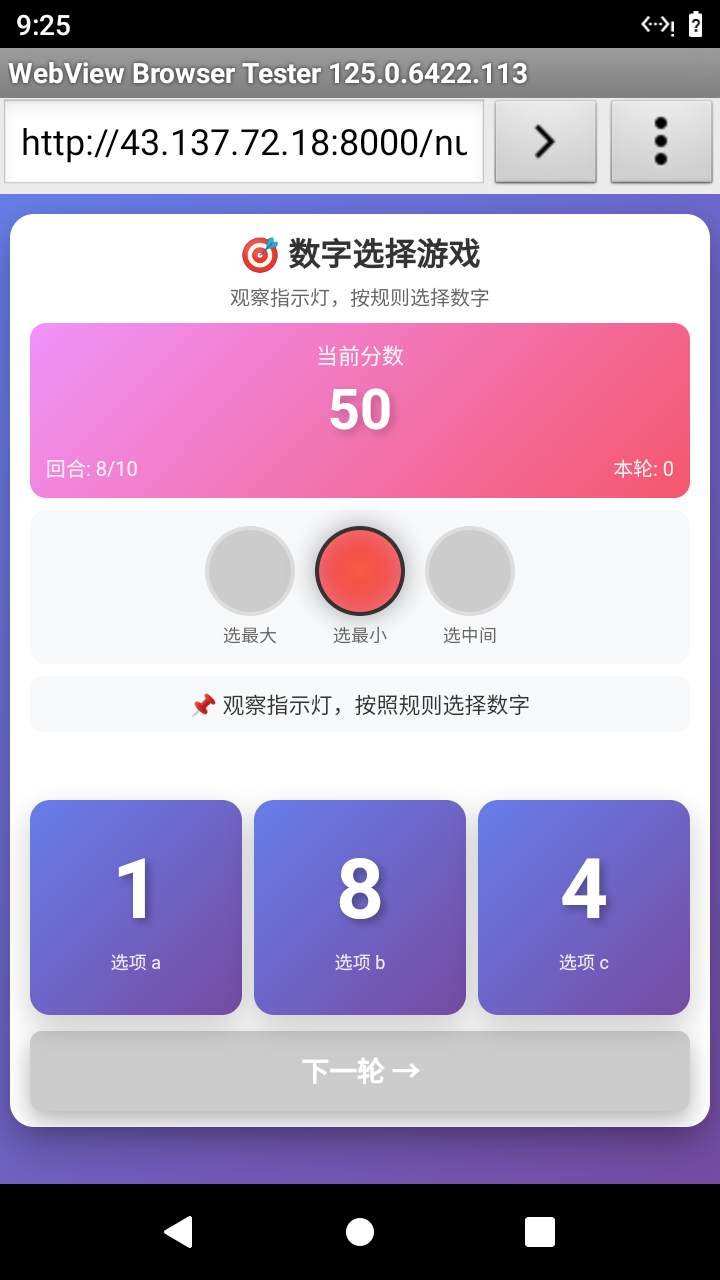

Select the correct number based on the traffic light color.
Answer: 0